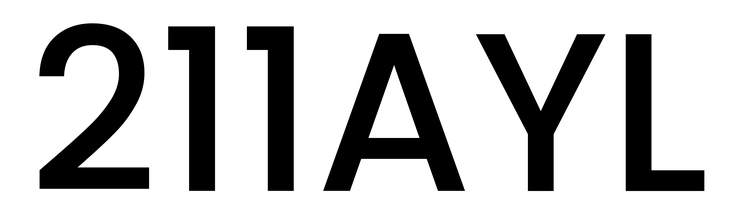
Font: Poppins-Medium